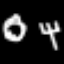
Label: fork